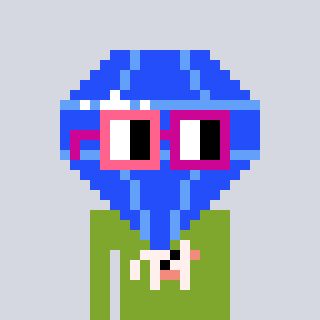
a pixel art character with square pink and red glasses, a blue diamond-shaped head and a slimegreen-colored body on a cool background